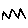
Label: zigzag